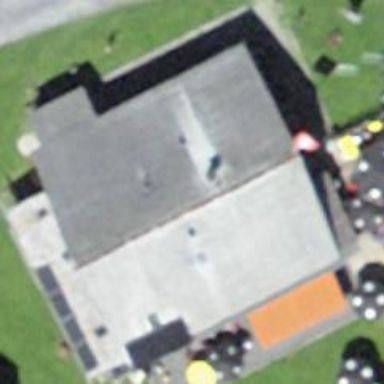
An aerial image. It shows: Building that houses restaurant and hostel.